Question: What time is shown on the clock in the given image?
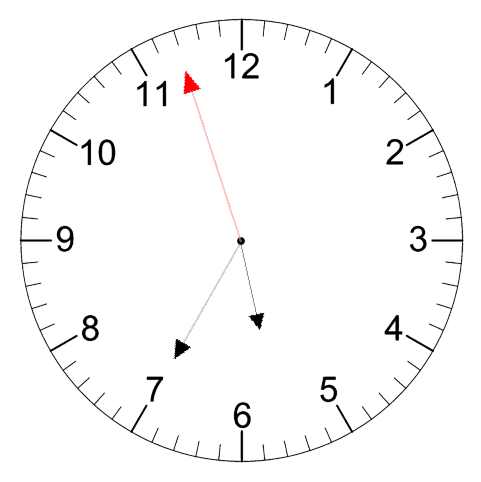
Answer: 05:34:57